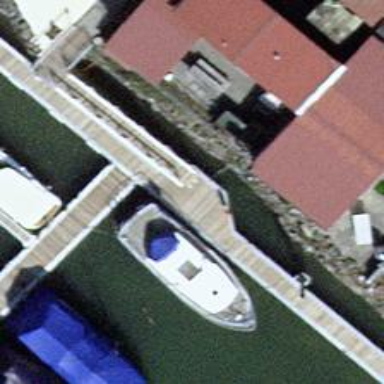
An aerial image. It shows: Man-made pier.